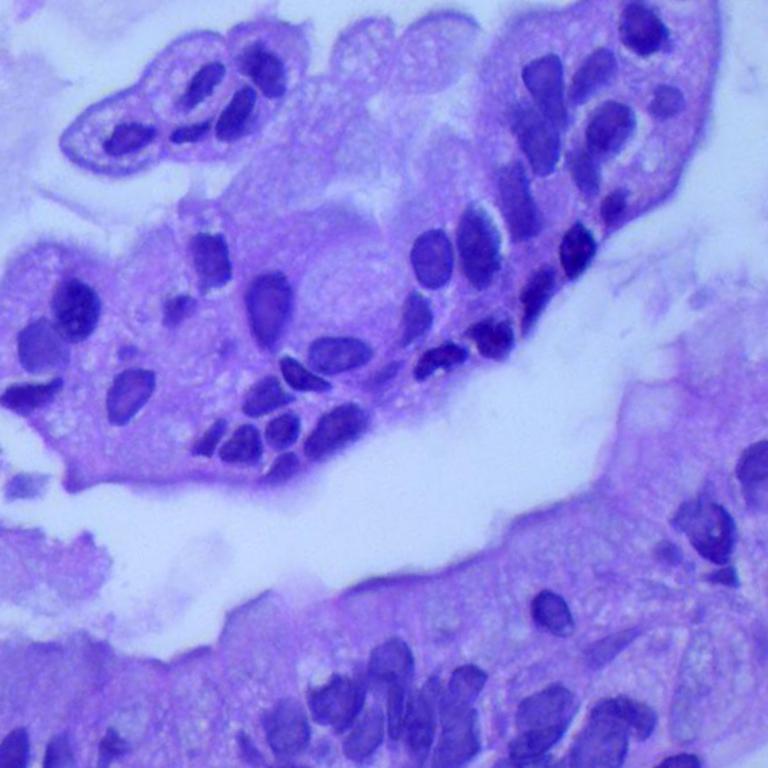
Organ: lung
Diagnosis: adenocarcinomas